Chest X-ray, AP view. Patient: 44 years old, sex M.
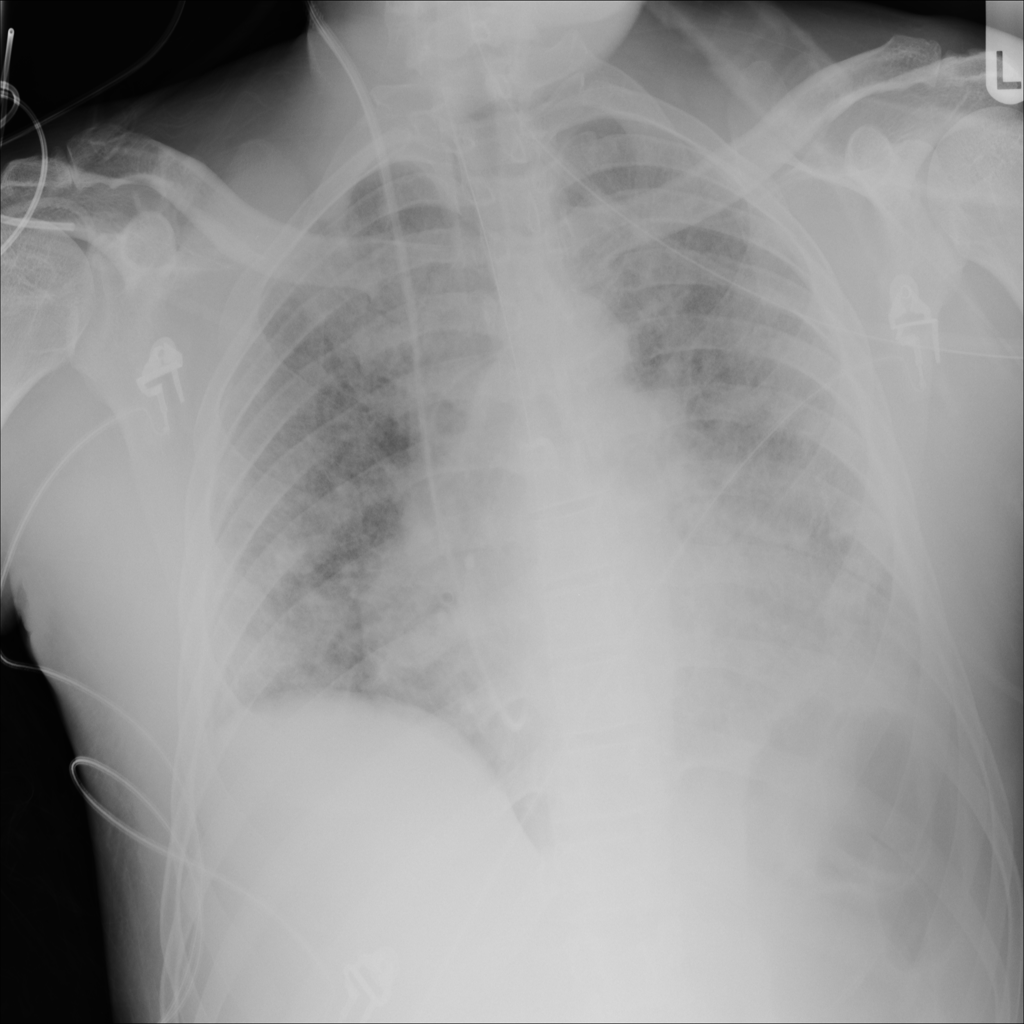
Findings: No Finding